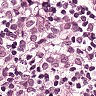
Metastatic tissue present: yes